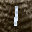
Label: 1